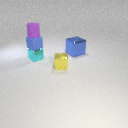
large blue metal cube behind small cyan metal cube